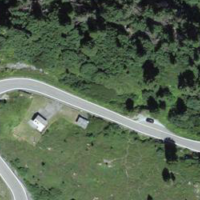
EUNIS habitat code: 26
Species observed at this site:
Empetrum nigrum
Callophrys rubi